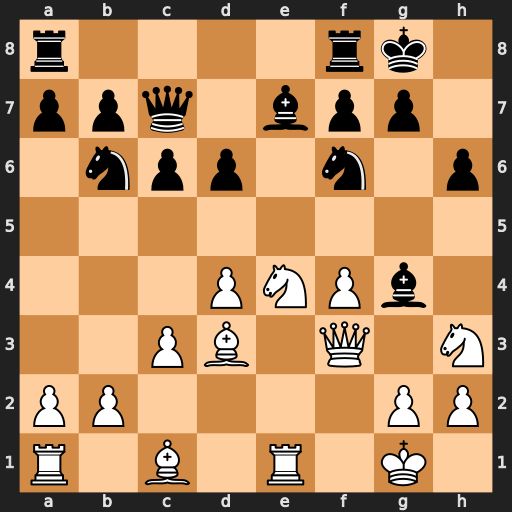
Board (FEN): r4rk1/ppq1bpp1/1npp1n1p/8/3PNPb1/2PB1Q1N/PP4PP/R1B1R1K1
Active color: w
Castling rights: -
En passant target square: -
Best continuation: Nxf6+ Bxf6 Qxg4